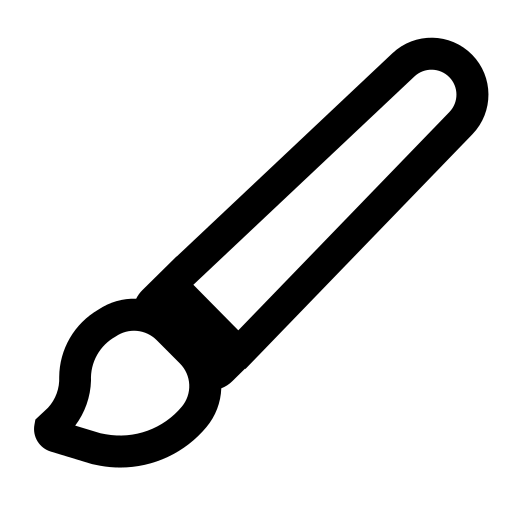
paintbrush high contrast